Field crop: maize
Growth stage: 2
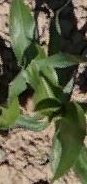
Species: maize